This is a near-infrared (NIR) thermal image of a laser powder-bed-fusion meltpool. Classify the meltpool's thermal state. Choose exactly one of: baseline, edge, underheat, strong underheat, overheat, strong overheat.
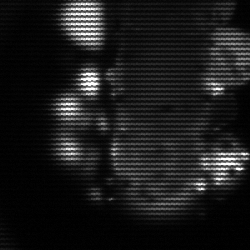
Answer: strong underheat